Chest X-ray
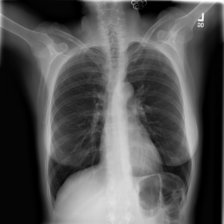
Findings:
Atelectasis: negative
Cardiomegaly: negative
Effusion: negative
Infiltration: positive
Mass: negative
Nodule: negative
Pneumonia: negative
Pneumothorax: negative
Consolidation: negative
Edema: negative
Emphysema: negative
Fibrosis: negative
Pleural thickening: negative
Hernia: negative